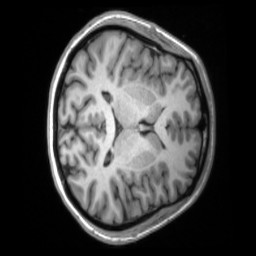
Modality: T1w
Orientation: axial
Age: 23
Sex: female
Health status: ill
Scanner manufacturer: siemens
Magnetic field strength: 3 T
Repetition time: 2.2 s
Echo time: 0.00157 s